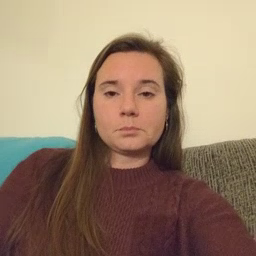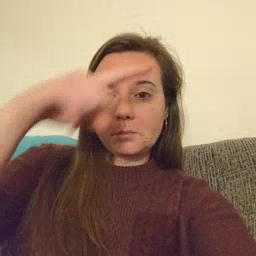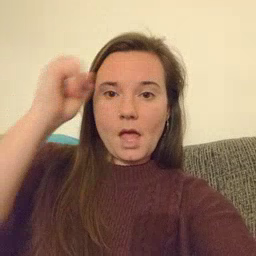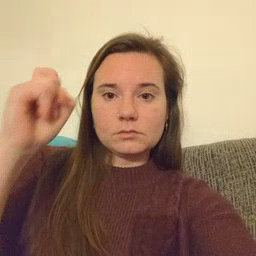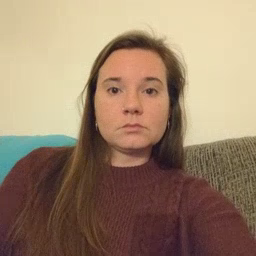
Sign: because